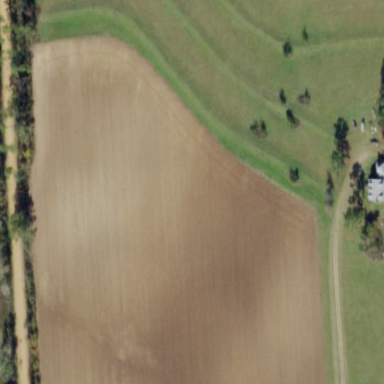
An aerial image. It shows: Farmland with grass crops.